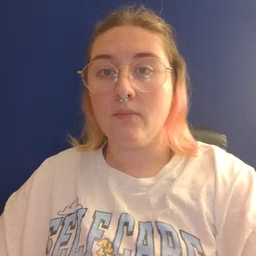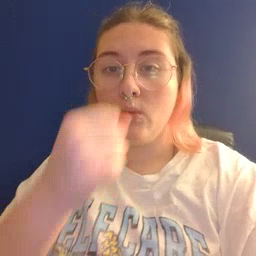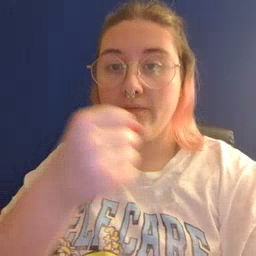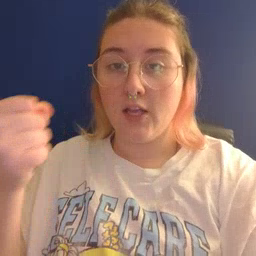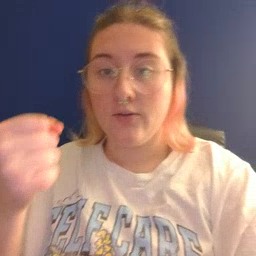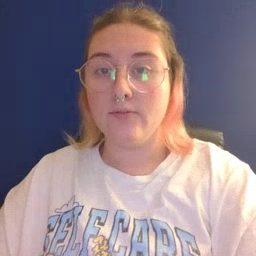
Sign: refrigerator